Question: I have a problem with a UISearchBar. When ill search some Text in combination with an UITableView, and ill click on one result Cell, the UISearchBar is still visible in the next View Controller. If ill go back (with Segues) - the UISearchbar is still there (with the Keyword)
So after ill click on one result, ill get (in the next View Controller):

Ill use it this way:
'''
class ...: UITableViewController, UISearchResultsUpdating {
var filterSearchController = UISearchController(searchResultsController: nil)
override func viewDidLoad() {
super.viewDidLoad()
filterSearchController.searchResultsUpdater = self
filterSearchController.hidesNavigationBarDuringPresentation = false
filterSearchController.dimsBackgroundDuringPresentation = false
filterSearchController.searchBar.searchBarStyle = .Minimal
filterSearchController.searchBar.sizeToFit()
self.tableView.tableHeaderView = filterSearchController.searchBar
'''
Any ideas what could be a problem?
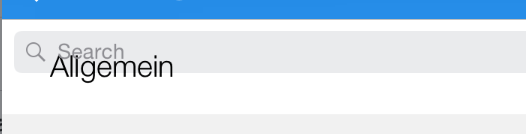
Answer: You need to dismiss the UISearchController yourself before transitioning to the next view controller with:
'''
filterSearchController.active = false
'''